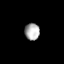
Tissue: skin
Cell type: Epithelial cells
Senescence score: 0.1605
Nuclear area (px): 245
Mean DAPI intensity: 174.237